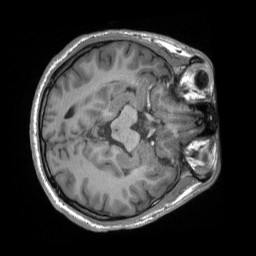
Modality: T1w
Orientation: axial